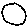
Label: circle